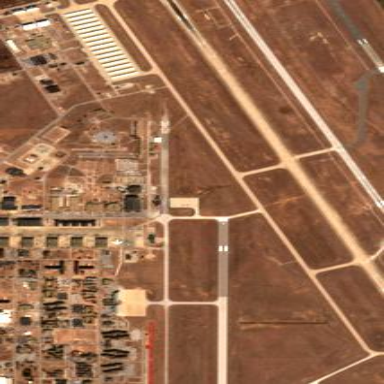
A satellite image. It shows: Military airfield located within larger aerodrome area.